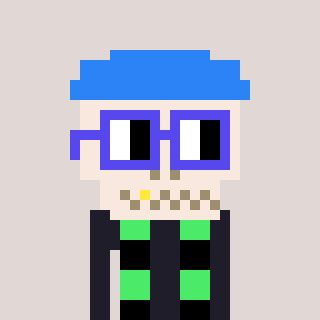
a pixel art character with square blue glasses, a skeleton-hat-shaped head and a grayscale-colored body on a warm background